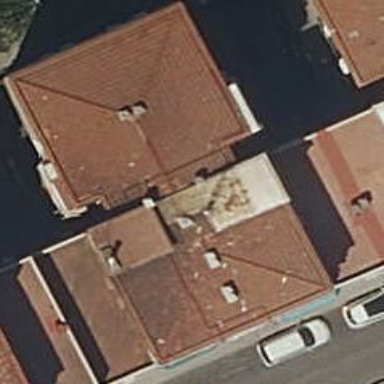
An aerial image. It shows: View of apartment building.